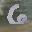
Label: 6